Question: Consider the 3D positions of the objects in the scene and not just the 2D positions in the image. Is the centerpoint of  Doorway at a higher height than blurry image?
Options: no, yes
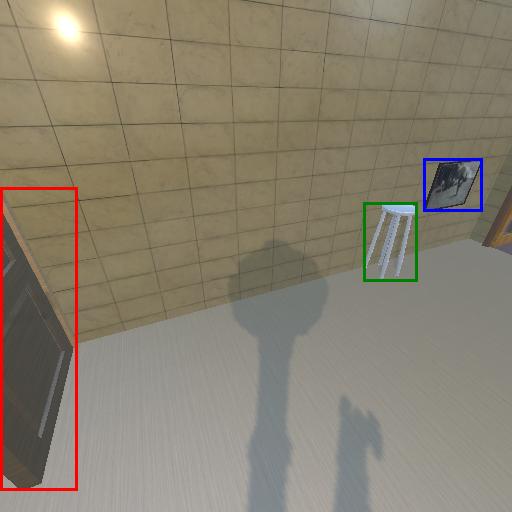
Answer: no